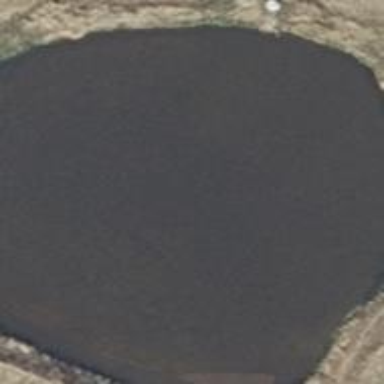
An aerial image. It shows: Serene pond surrounded by nature.